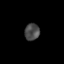
Tissue: lung
Cell type: Others
Senescence score: 0.2032
Nuclear area (px): 247
Mean DAPI intensity: 73.567